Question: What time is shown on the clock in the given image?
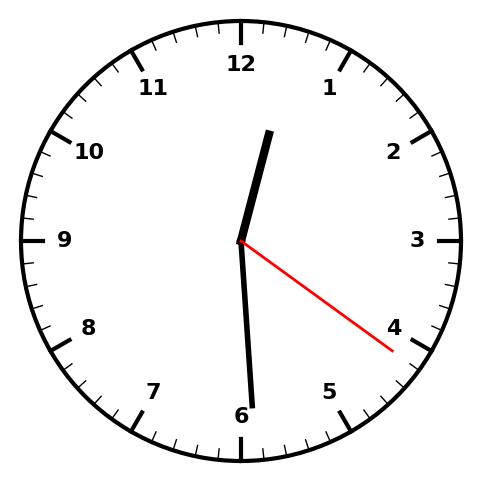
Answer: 12:29:21